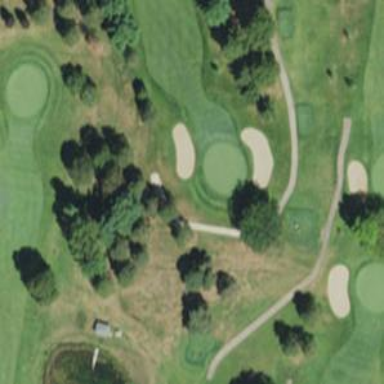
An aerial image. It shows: Golf hole.